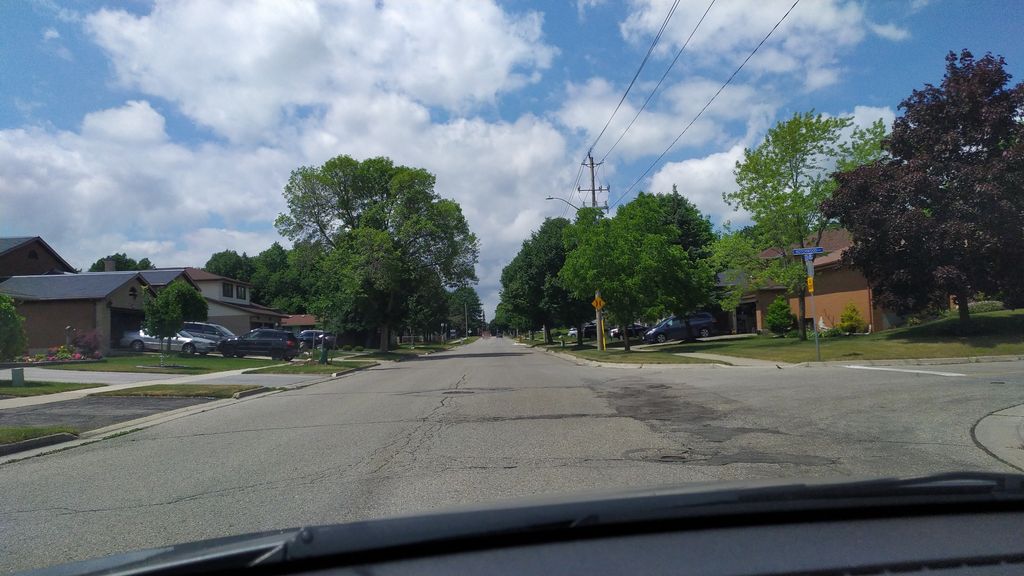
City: kitchener-waterloo